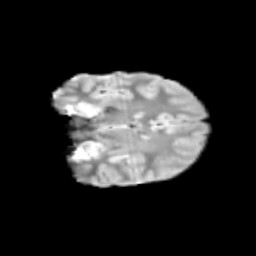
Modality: T2w
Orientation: coronal
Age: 11
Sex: female
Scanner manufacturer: siemens
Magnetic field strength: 3 T
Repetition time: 3.8 s
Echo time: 0.07 s